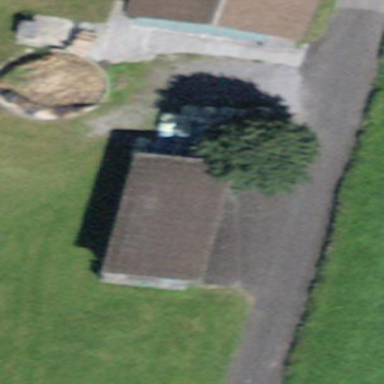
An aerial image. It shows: Farm building.